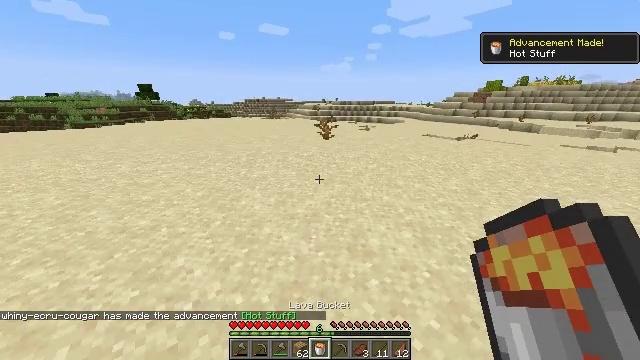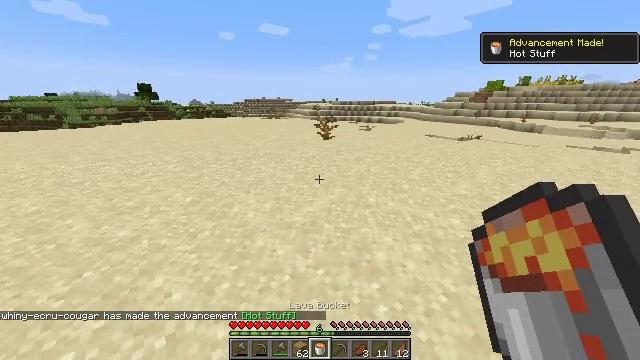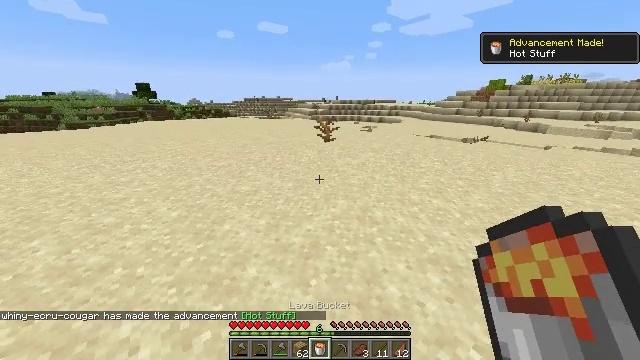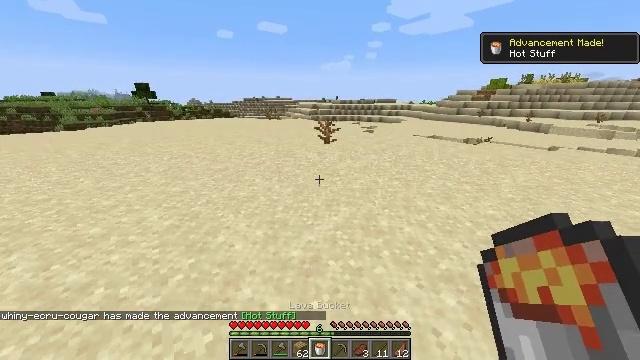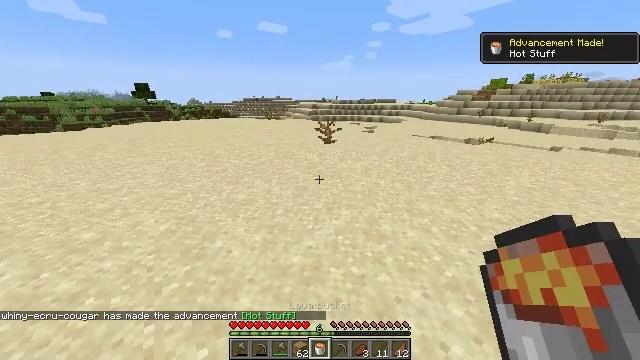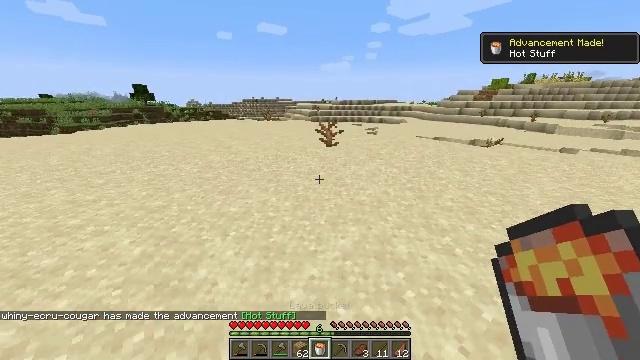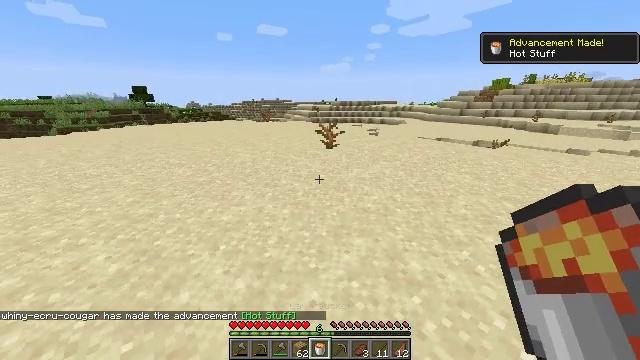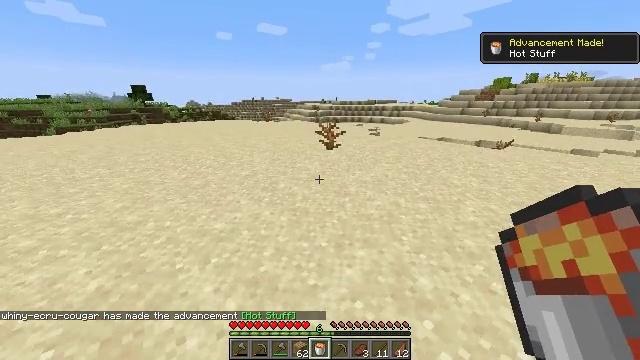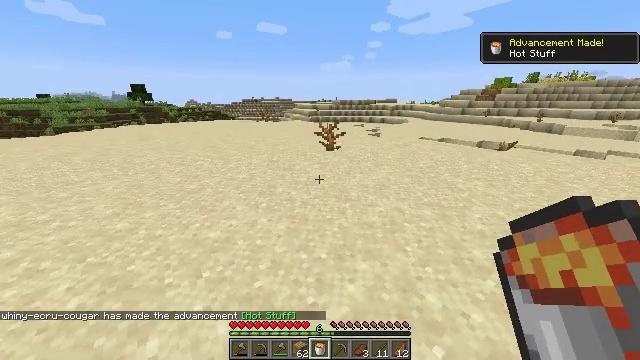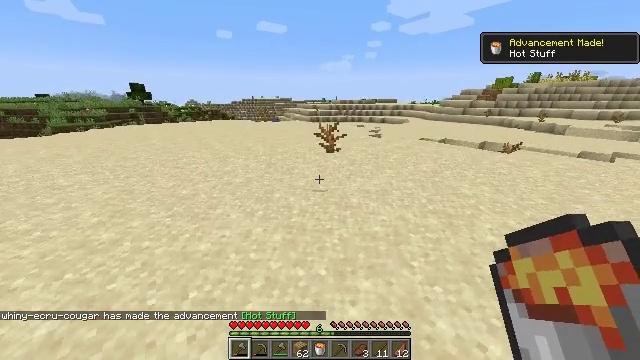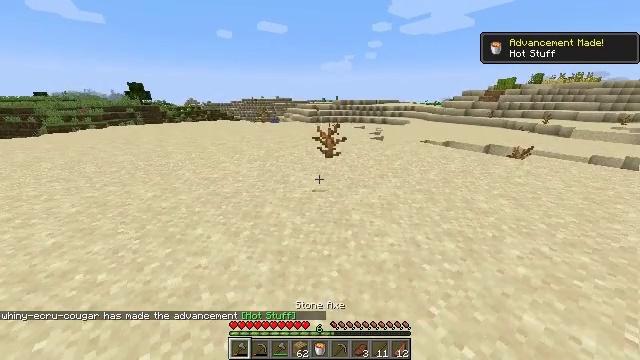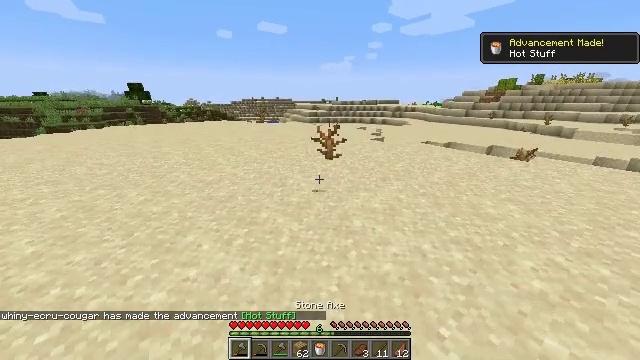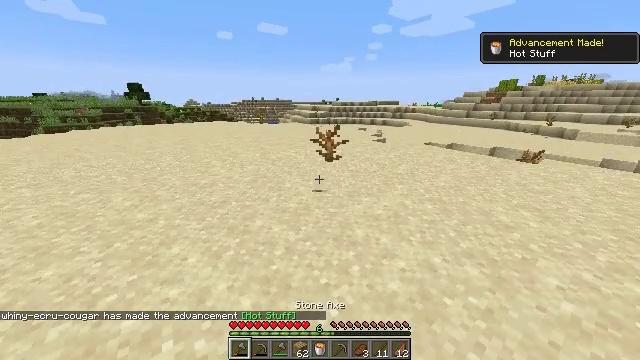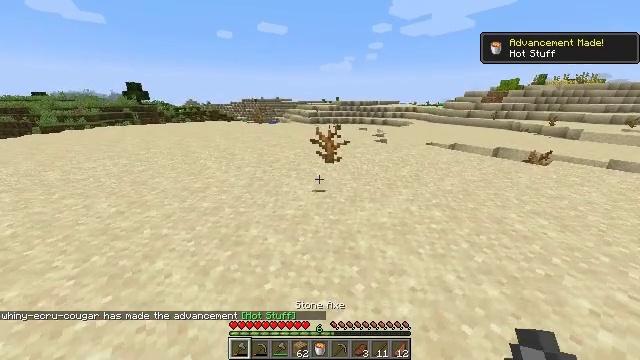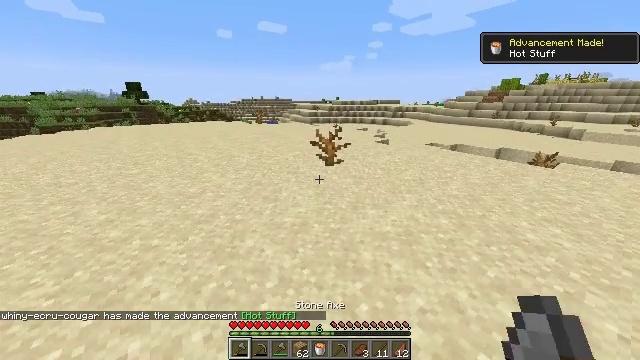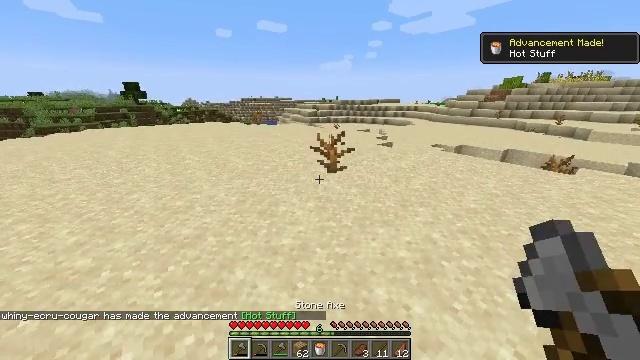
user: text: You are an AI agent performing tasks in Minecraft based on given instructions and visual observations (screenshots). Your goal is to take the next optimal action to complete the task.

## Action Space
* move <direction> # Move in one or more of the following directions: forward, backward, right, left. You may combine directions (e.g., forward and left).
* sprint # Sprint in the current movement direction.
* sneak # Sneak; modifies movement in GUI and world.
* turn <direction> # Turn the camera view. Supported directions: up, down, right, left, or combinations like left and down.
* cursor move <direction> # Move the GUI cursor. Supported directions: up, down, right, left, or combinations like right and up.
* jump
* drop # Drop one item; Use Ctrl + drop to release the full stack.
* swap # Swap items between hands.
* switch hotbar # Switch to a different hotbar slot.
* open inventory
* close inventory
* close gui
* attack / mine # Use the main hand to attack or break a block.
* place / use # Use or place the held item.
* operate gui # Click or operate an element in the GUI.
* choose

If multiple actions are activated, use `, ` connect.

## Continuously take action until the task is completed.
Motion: motion action
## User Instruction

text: Break the melon to get slices.
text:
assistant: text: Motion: move forward, sprint
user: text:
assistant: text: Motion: move forward, sprint
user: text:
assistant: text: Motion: move forward, sprint
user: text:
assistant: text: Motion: move forward, sprint
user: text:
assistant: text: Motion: move forward
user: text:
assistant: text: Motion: move forward
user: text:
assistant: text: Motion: move forward
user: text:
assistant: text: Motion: move forward
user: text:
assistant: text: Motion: move forward, switch to hotbar 1
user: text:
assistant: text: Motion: move forward, switch to hotbar 1
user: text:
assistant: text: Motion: move forward, switch to hotbar 1
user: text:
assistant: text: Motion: move forward
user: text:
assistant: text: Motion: move forward
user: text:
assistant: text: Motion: move forward
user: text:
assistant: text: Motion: move forward
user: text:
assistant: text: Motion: move forward
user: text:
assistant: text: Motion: move forward
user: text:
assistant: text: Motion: move forward
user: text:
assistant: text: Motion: move forward
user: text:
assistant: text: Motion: move forward
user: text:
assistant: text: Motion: move forward
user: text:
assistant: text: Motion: move forward
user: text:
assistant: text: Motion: move forward
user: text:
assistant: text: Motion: move forward
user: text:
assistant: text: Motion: move forward
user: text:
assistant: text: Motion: move forward
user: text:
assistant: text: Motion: move forward
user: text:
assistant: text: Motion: move forward
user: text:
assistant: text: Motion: move forward
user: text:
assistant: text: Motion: move forward